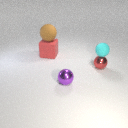
small cyan rubber sphere above small red metal sphere